Field crop: maize
Growth stage: 2
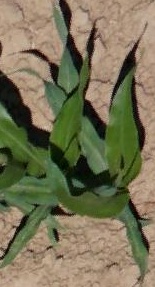
Species: maize